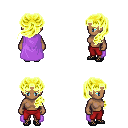
a pixel art fantasy rpg character, female body template, human, dark skin, lavender cape, red pants, gold princess hairstyle, ghillies, four views (front, back, left, right), 2x2 character sprite sheet, small pixel art, hard edges, no anti-aliasing